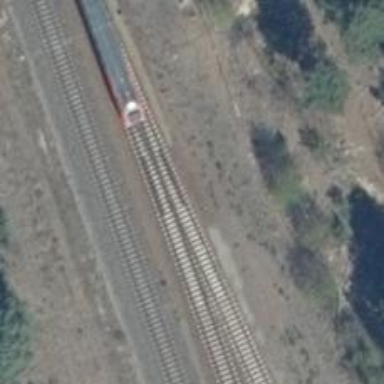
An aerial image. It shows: Railway signal.